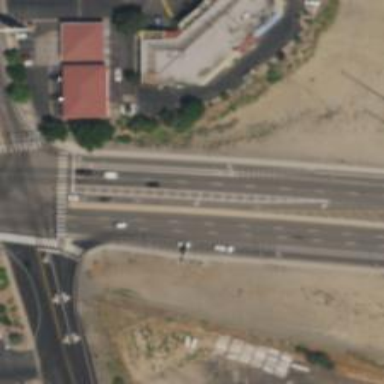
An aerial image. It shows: Primary highway with asphalt surface and separate sidewalk. The highway is expressway.